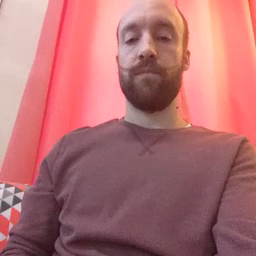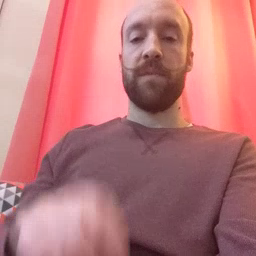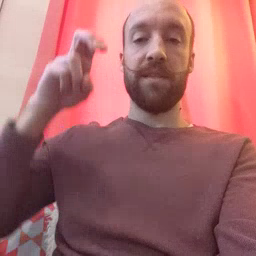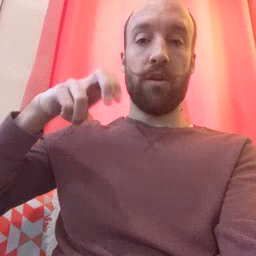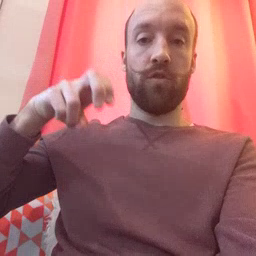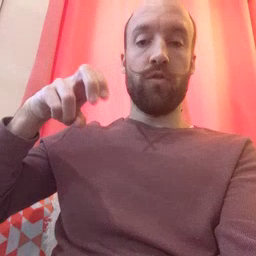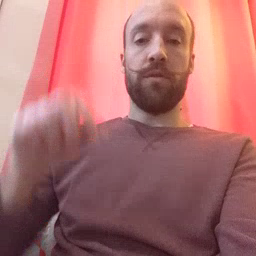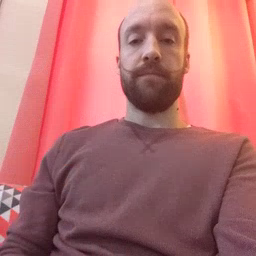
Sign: chair